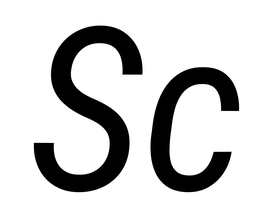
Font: Roboto-Italic_Condensed_Italic